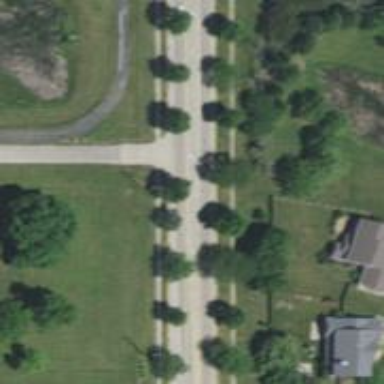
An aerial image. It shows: Tertiary road.